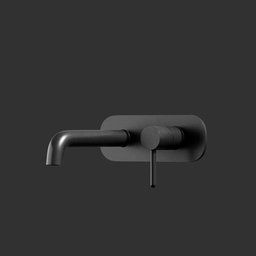
Label: appliances